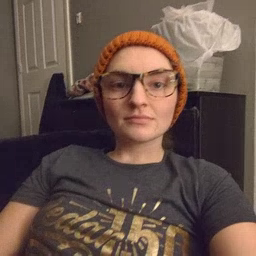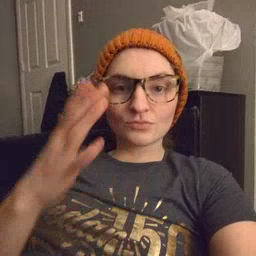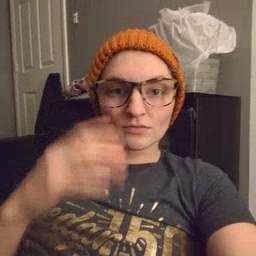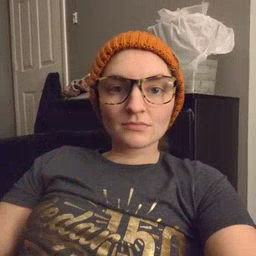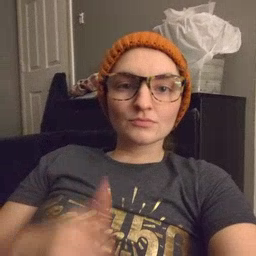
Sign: tree